Brain MRI, modality: hrT2
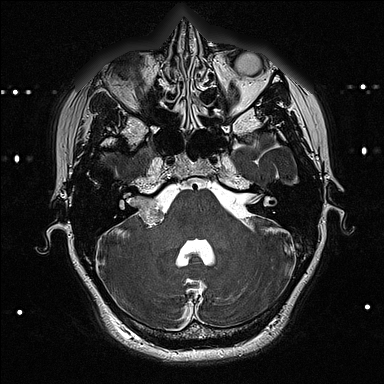